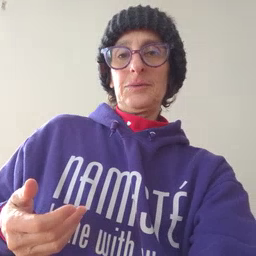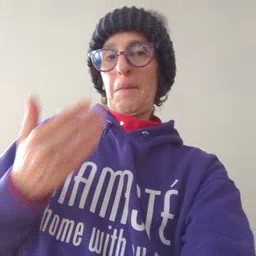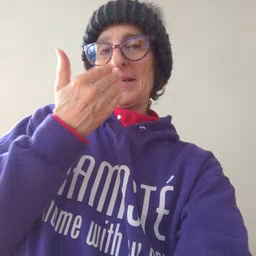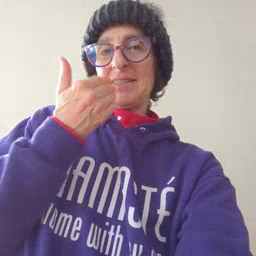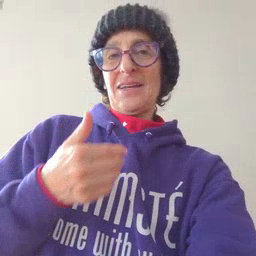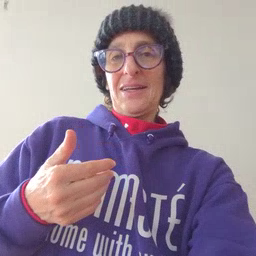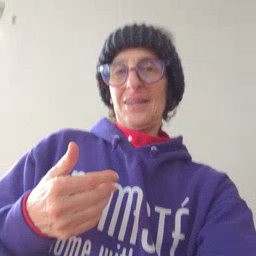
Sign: pizza